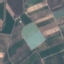
Land use / land cover: PermanentCrop